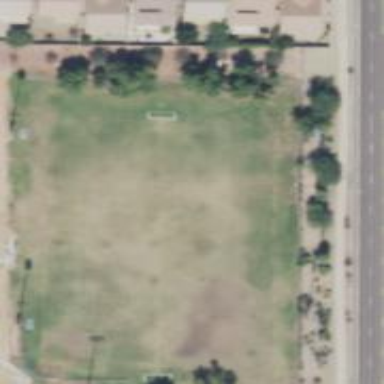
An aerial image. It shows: Soccer pitch for leisureland activities.